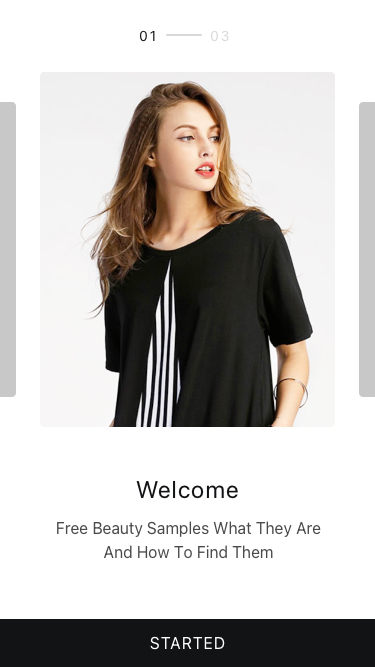
Text in this UI design:
Started
01
03
Welcome
Free Beauty Samples What They Are And How To Find Them